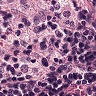
Metastatic tissue present: no